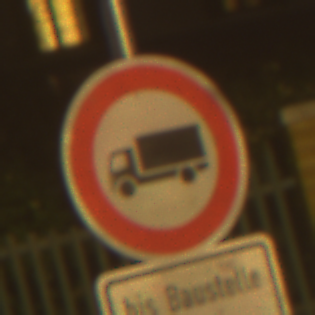
Verkehrszeichen: VerbotFuerKraftfahrzeugeUeberDreiKommaFuenfTonnen
Zusatzzeichen unten: SonstigeFahrzeugePersonengruppenFrei2
Umgebung: Outdoor, Urban
Tageszeit: Night
Wetter: Clear
Licht: Artificial
Jahreszeit: NotSpecified
Kontrast: HighContrast